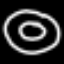
Label: donut